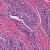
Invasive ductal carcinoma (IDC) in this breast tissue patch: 0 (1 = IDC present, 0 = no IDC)